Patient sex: F
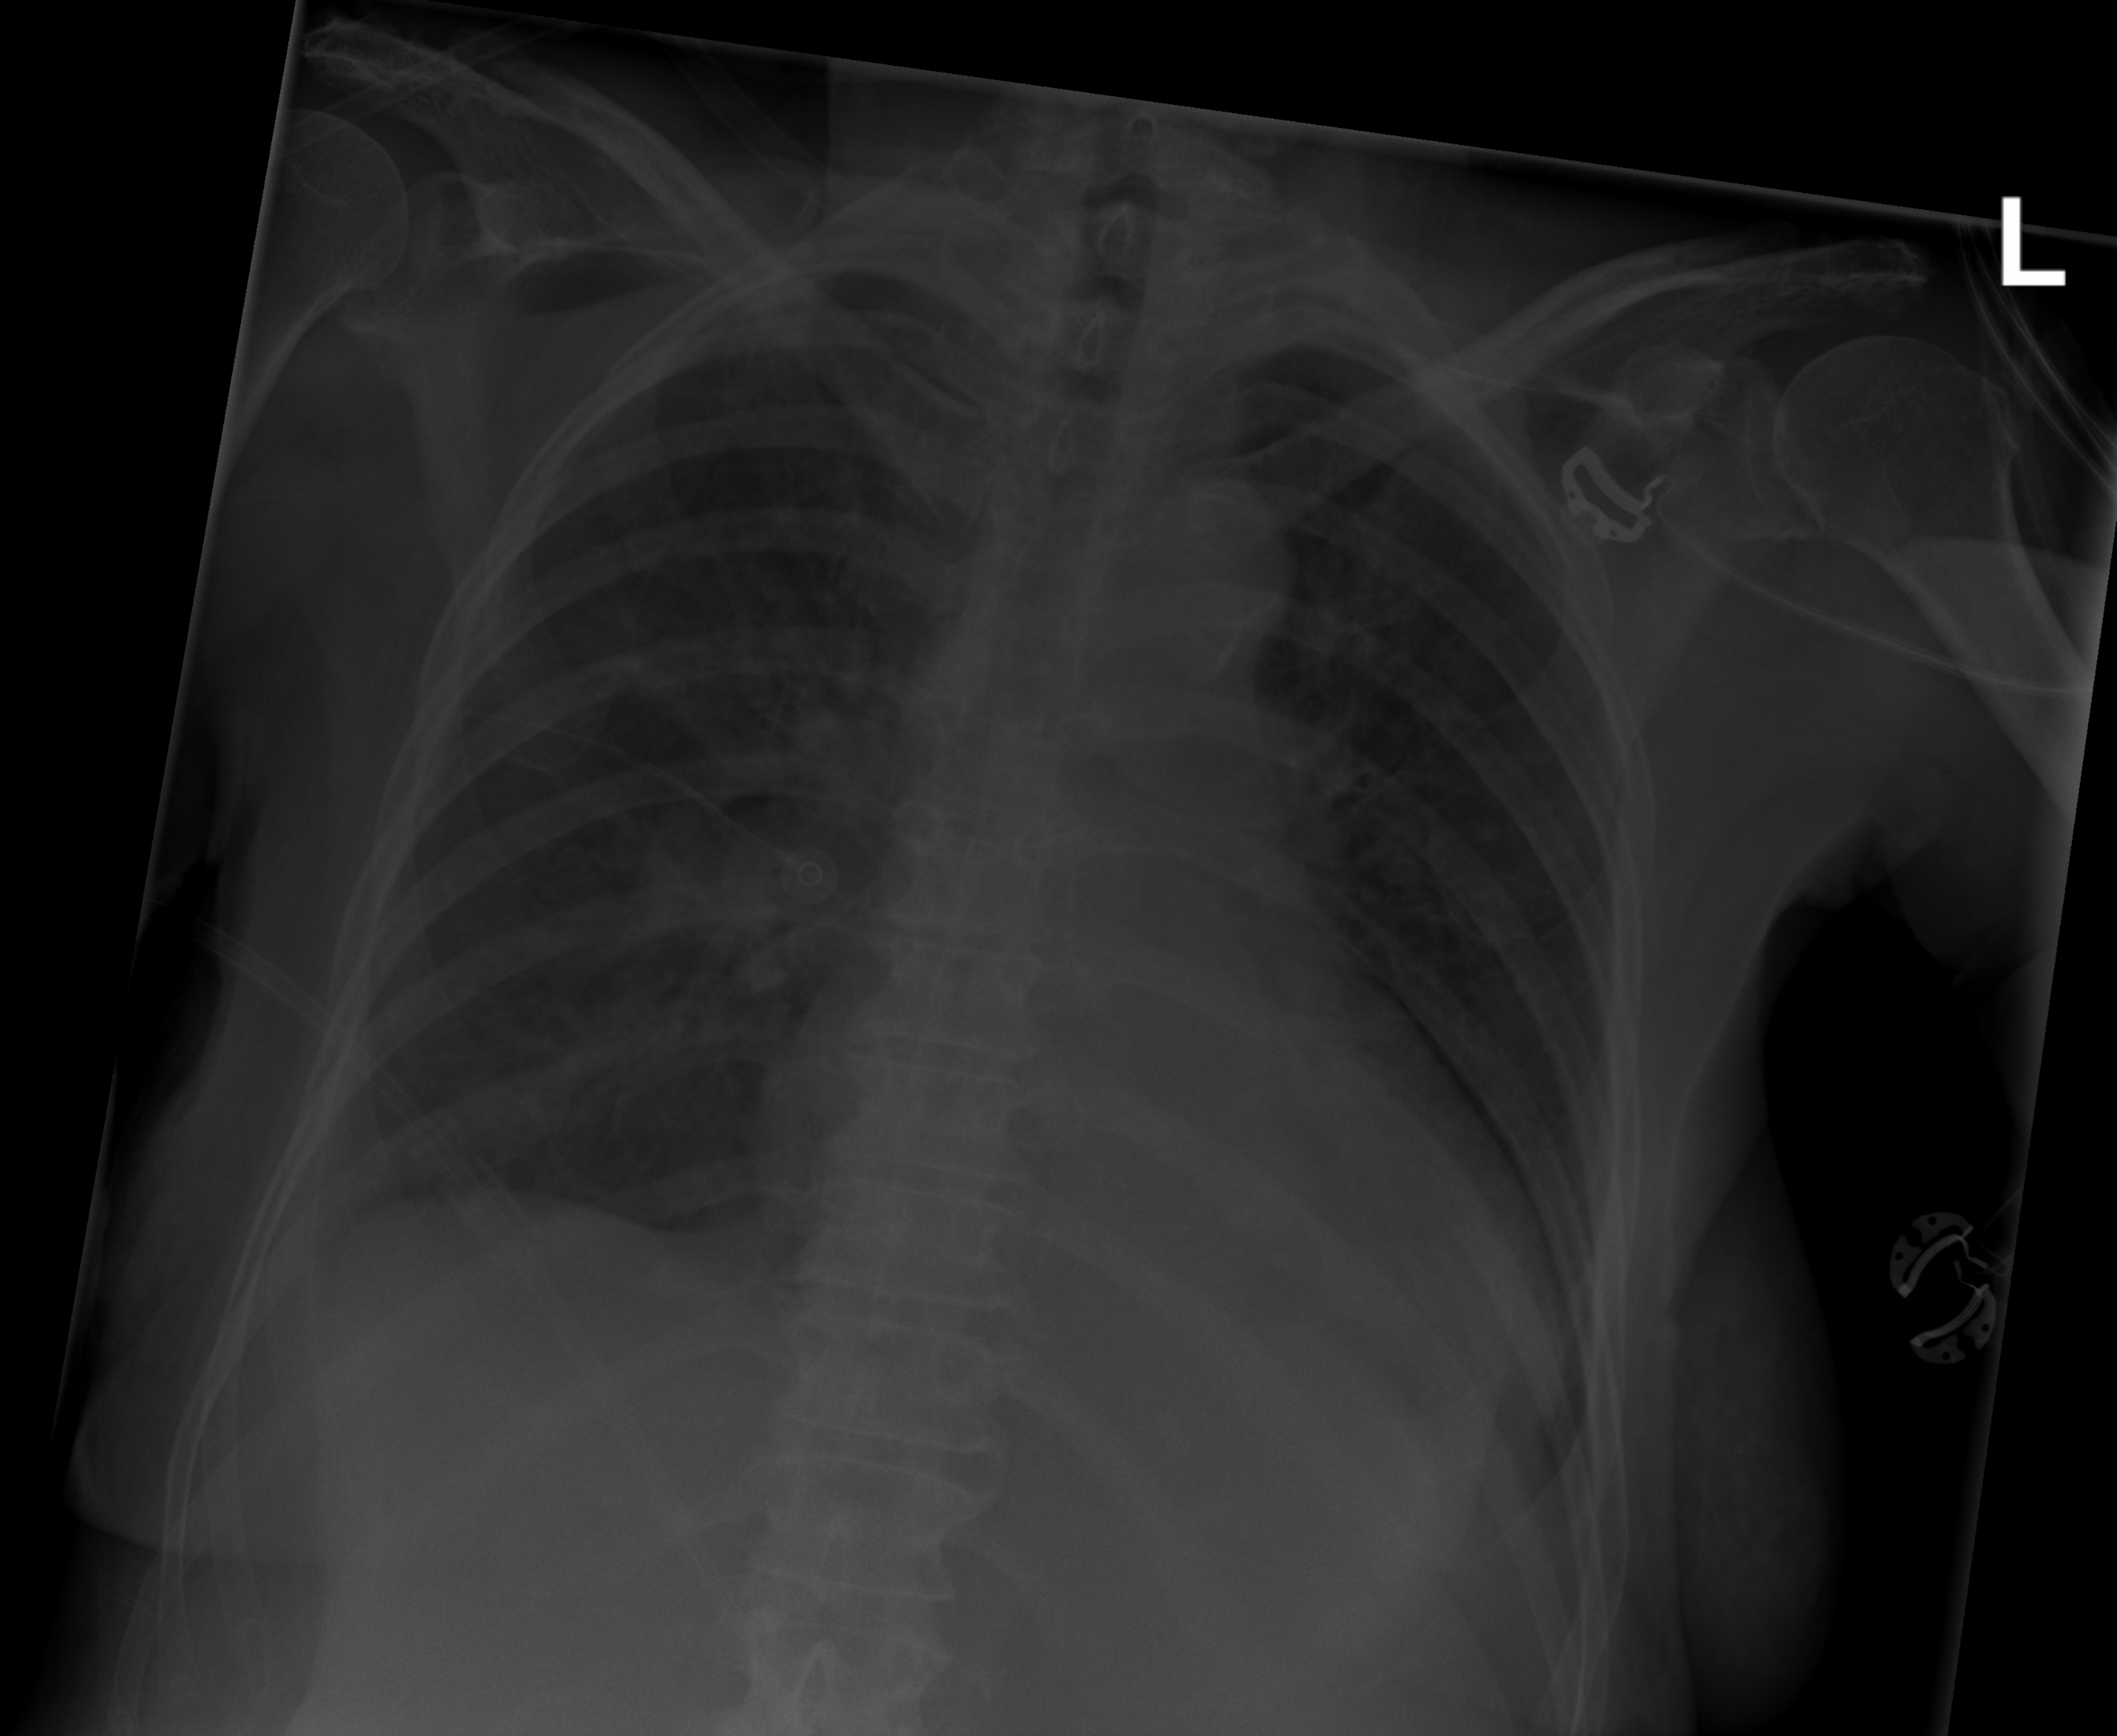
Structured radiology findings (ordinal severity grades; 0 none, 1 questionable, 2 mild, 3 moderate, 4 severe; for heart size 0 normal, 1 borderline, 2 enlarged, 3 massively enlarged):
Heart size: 2
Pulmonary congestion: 2
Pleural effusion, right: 1
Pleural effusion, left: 2
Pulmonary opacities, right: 2
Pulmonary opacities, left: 0
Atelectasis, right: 2
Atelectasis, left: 2